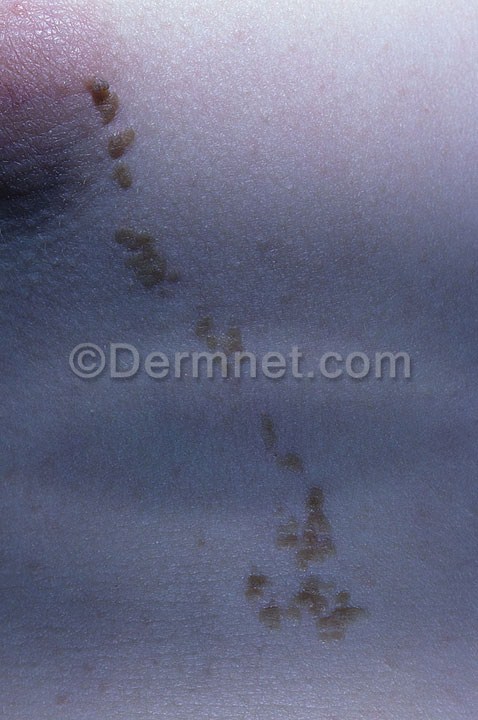
Disease: Seborrheic Keratoses and other Benign Tumors